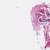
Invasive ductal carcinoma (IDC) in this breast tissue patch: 0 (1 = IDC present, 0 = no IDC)